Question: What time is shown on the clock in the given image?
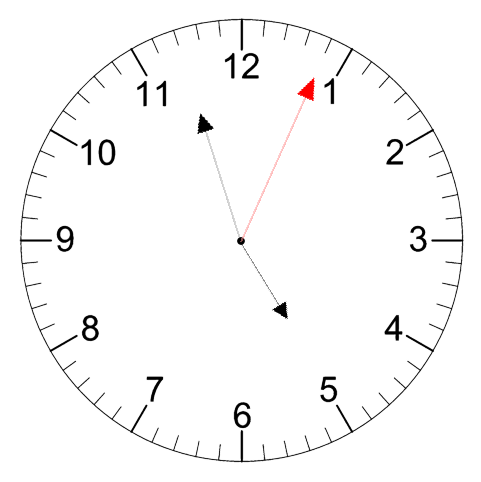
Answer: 04:57:04